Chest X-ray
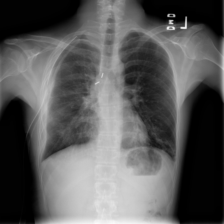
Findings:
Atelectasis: negative
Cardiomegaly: negative
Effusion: negative
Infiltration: negative
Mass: negative
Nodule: negative
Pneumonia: negative
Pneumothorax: positive
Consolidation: negative
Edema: negative
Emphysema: negative
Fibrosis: negative
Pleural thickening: negative
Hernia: negative